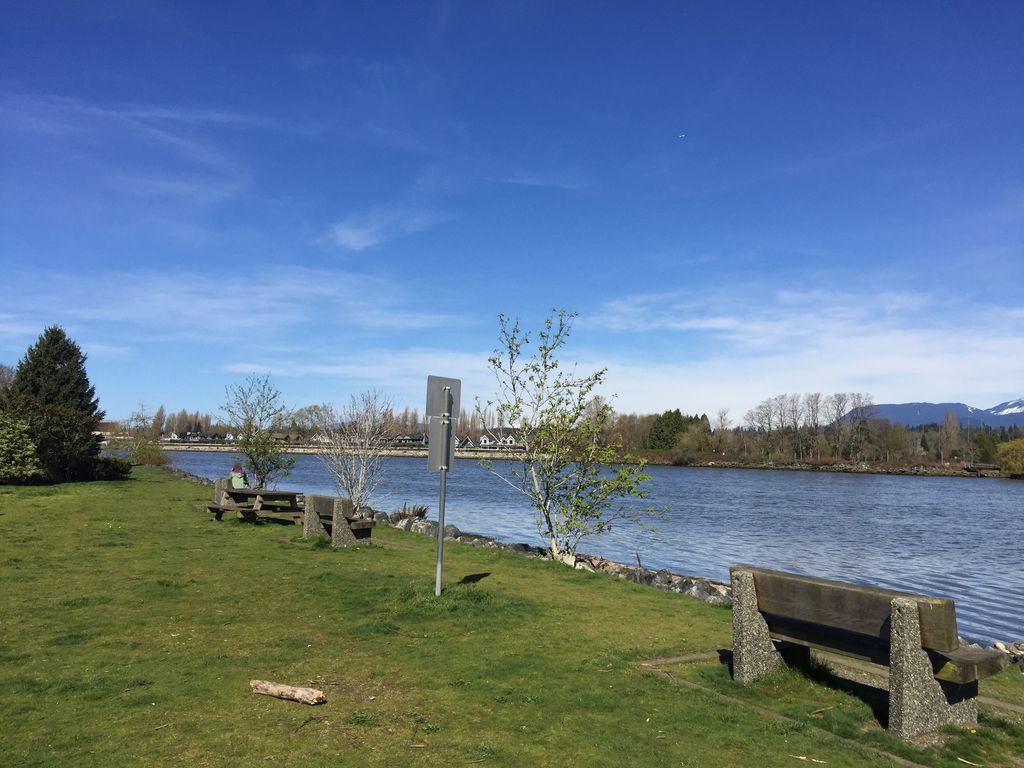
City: vancouver